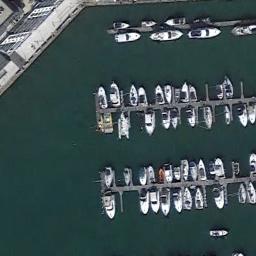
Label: harbor